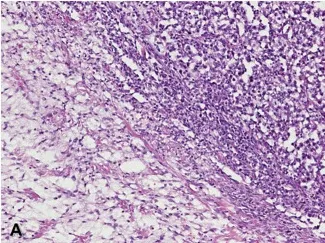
Histological features of germ-cell tumor (seminoma) with somatic malignant transformation (spindle cell sarcoma) (A) Classic seminoma (upper right corner) associated with spindle cell sarcoma (lower left corner), (H&E 200x).
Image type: pathology (h&e)